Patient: sex M, age 71
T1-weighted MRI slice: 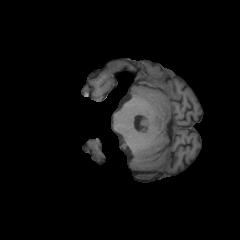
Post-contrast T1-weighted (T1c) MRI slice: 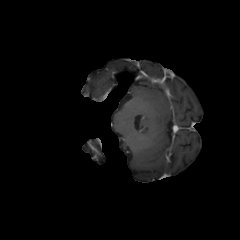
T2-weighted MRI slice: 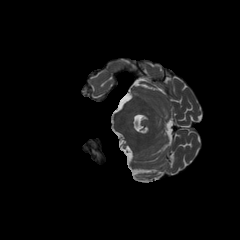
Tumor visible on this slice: no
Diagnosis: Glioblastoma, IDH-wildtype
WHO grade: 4